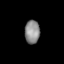
Tissue: lung
Cell type: Epithelial cells
Senescence score: 0.2429
Nuclear area (px): 348
Mean DAPI intensity: 137.471